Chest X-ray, PA view. Patient: 55 years old, sex F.
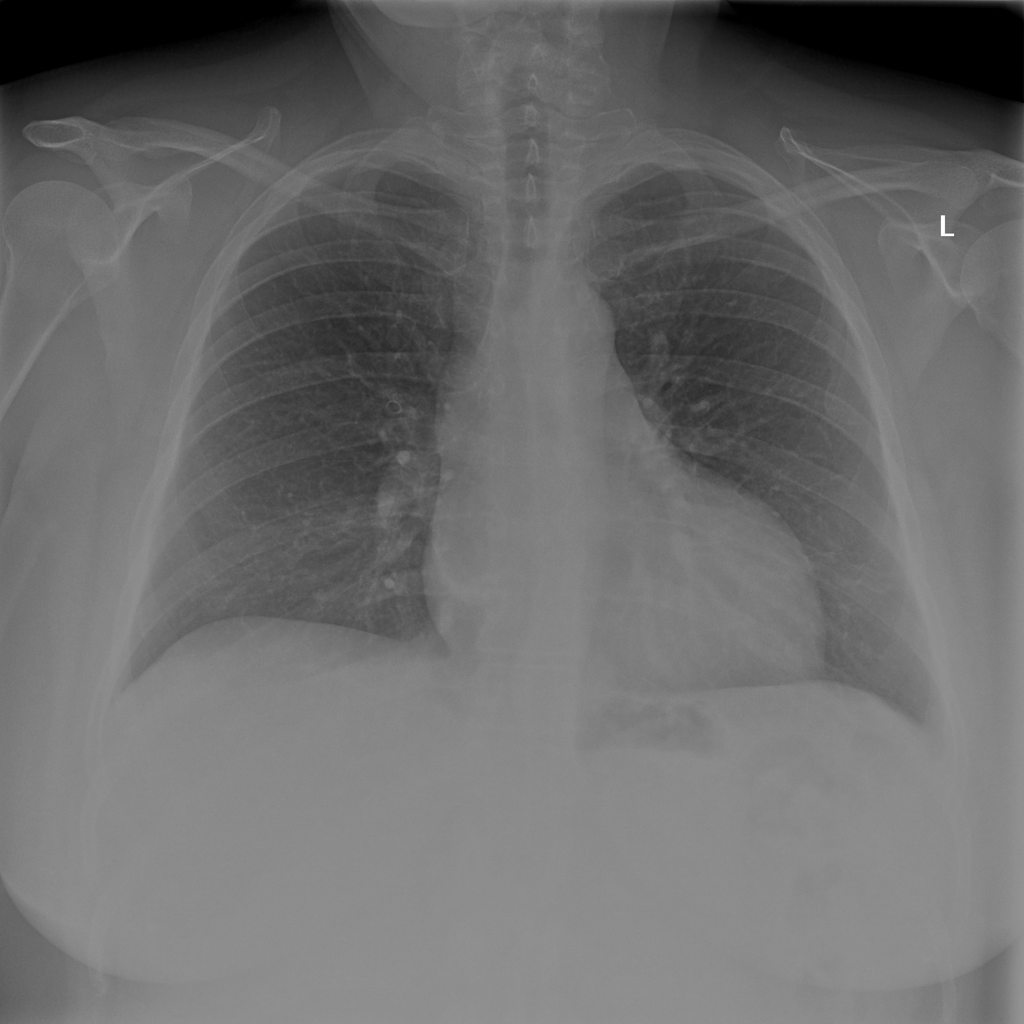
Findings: No Finding